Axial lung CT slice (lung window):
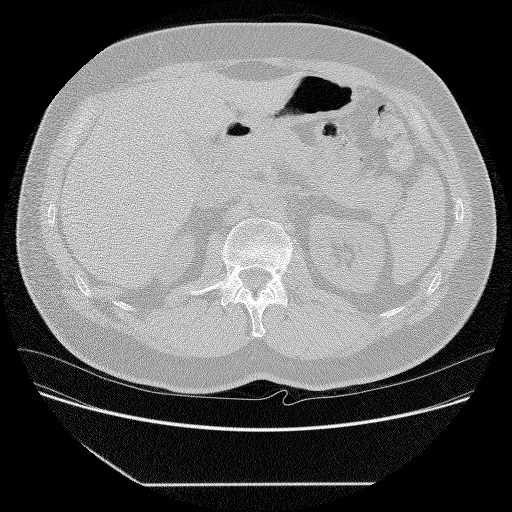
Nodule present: no